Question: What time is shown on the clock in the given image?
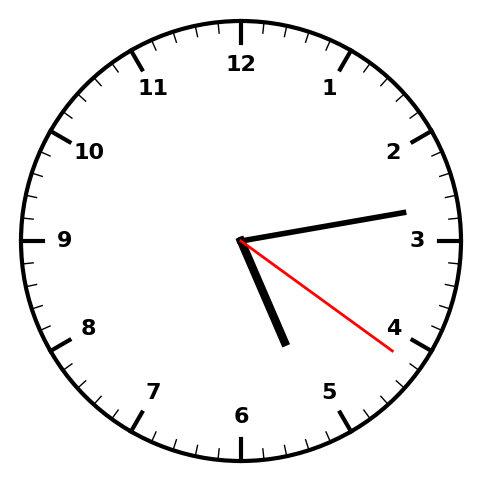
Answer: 05:13:21